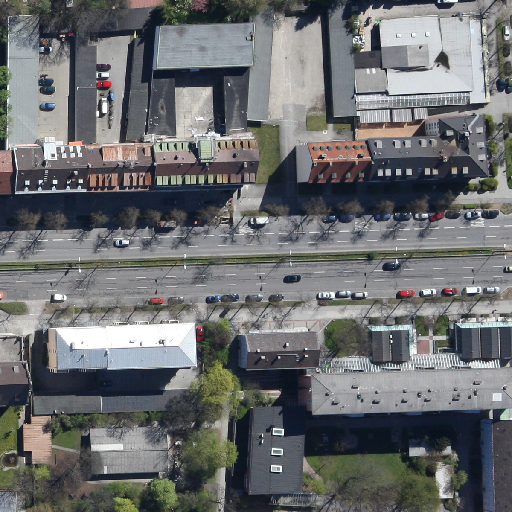
Referring expression: car in the parking area